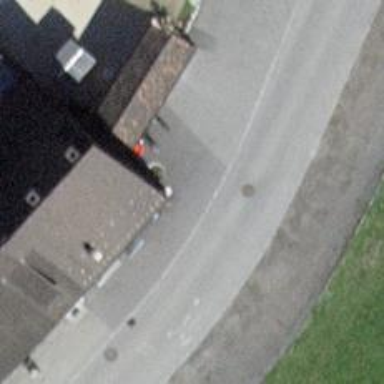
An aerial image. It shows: Post box is visible.